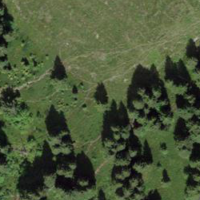
EUNIS habitat code: 44
Species observed at this site:
Vaccinium myrtillus